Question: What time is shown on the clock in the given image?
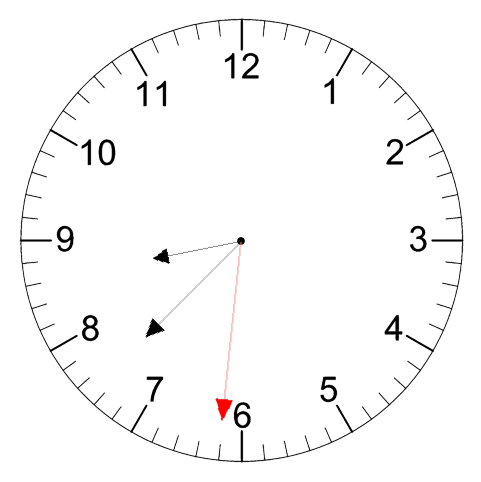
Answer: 08:37:31